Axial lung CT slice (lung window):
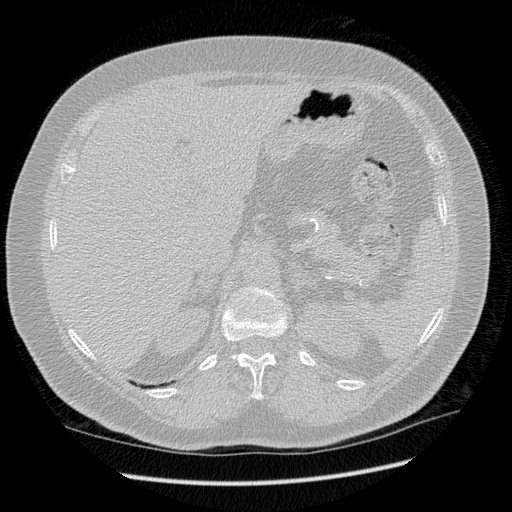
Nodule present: no